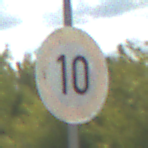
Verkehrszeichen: Geschwindigkeit10
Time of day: Midday
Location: Outdoor (Suburban)
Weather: PartlyCloudy
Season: Summer
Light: Natural